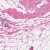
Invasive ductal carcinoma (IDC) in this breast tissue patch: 0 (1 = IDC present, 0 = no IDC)